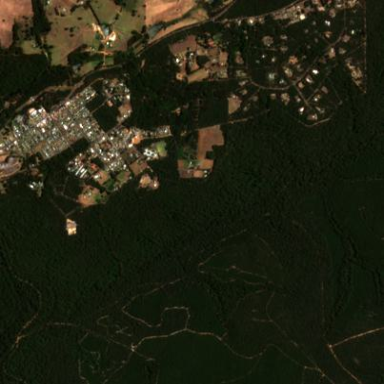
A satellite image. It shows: Eucalypt woodland area.